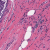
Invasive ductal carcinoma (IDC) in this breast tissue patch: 0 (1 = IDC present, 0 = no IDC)